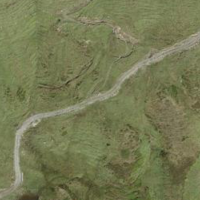
EUNIS habitat code: 26
Species observed at this site:
Arnica montana